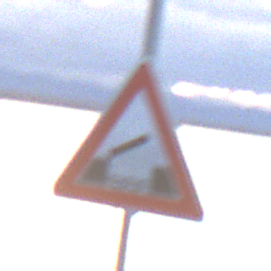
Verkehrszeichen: BeweglicheBruecke
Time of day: SunriseSunset
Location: Outdoor (Suburban)
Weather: PartlyCloudy
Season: NotSpecified
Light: Natural